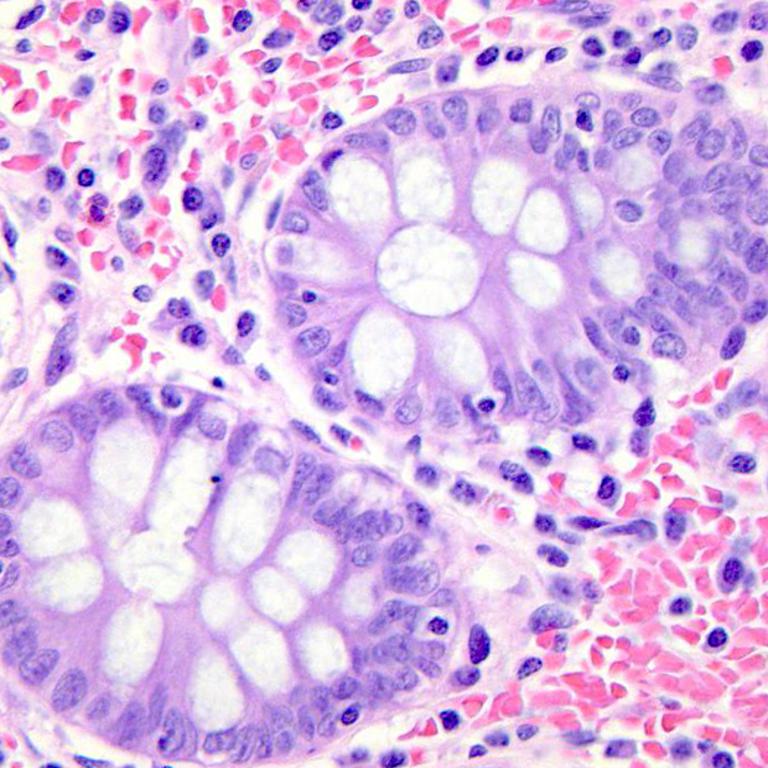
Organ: colon
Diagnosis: benign